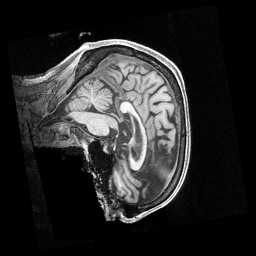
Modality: T1w
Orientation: sagittal
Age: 72
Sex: male
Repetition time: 2.4 s
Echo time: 0.00222 s